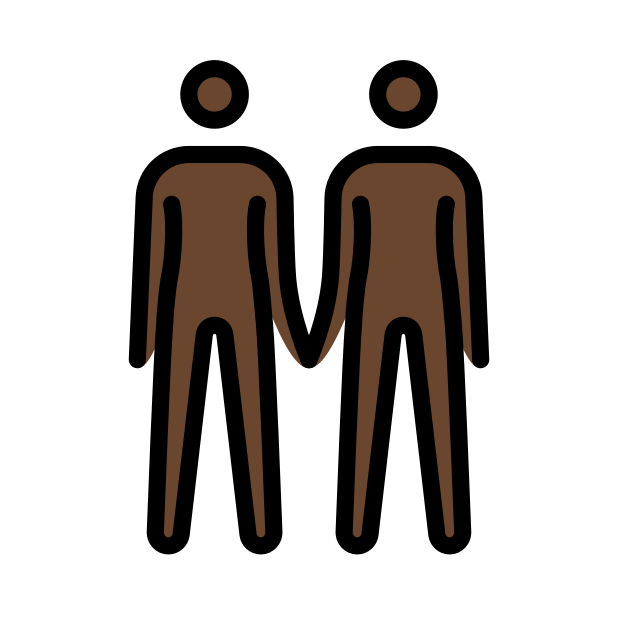
people holding hands: dark skin tone